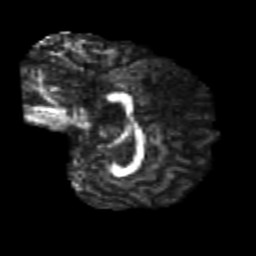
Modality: FA
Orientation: sagittal
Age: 22
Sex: male
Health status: healthy
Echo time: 0.074 s